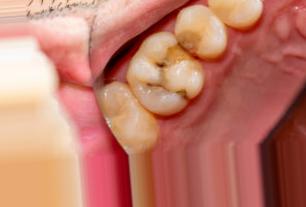
Condition: Caries